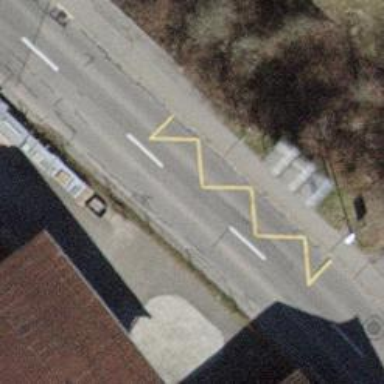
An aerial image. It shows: Bus stop with designated public transport stop position.